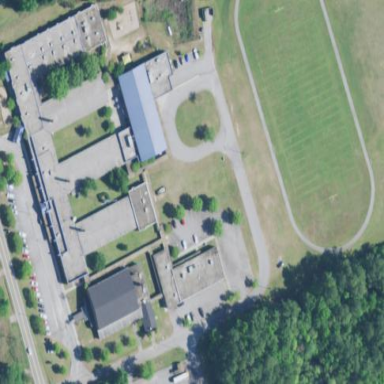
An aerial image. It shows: School.